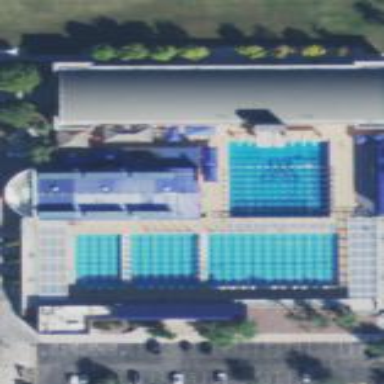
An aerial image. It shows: Sports centre focused on swimming activities.